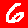
Digit: 6